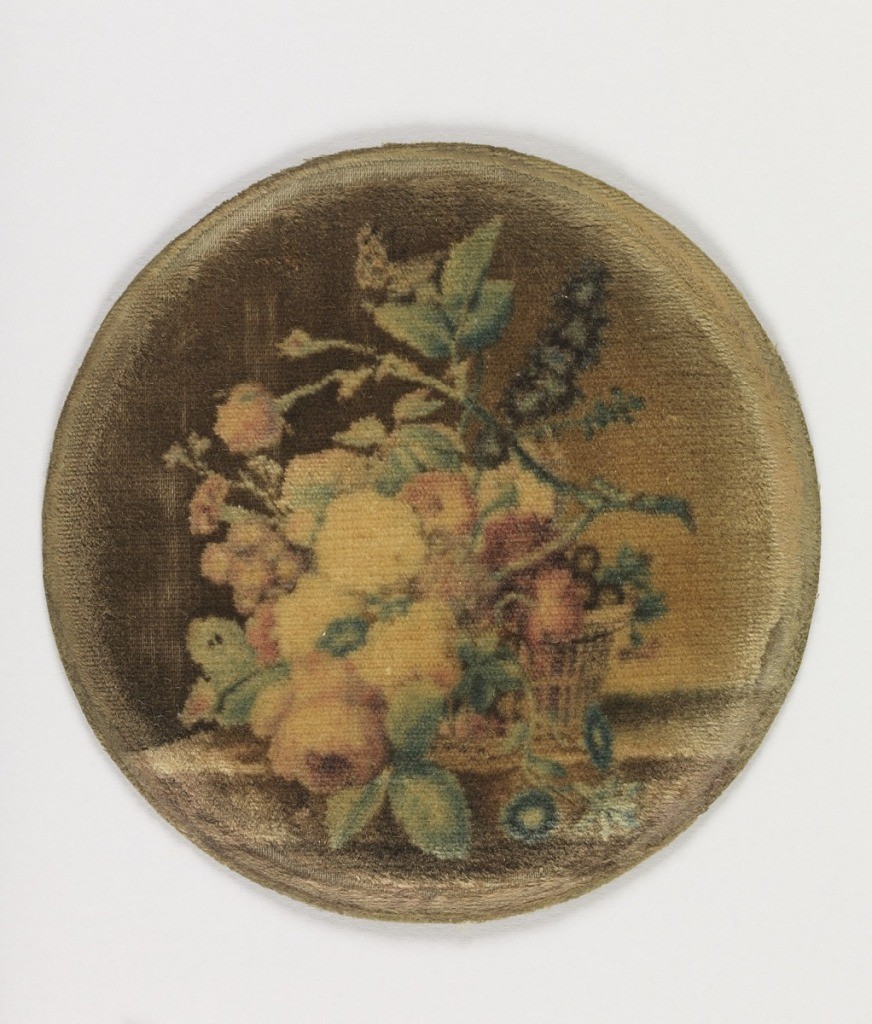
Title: Picture
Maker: Gaspard Grégoire, French, 1751–1846
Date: ca. 1800
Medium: silk Technique: warp-dyed velvet
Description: Circular picture of flowers in a basket.